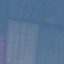
Label: AnnualCrop